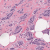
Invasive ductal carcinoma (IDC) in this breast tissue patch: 1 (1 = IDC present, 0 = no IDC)